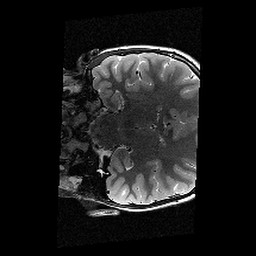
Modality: T2w
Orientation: coronal
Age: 11
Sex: female
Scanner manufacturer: siemens
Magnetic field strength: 3 T
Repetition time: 9.23 s
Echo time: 0.067 s